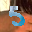
Label: 5